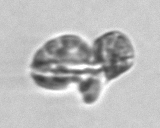
Label: Karenia